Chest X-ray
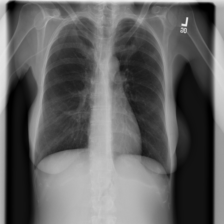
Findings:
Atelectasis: negative
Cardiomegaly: negative
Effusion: negative
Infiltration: negative
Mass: negative
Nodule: negative
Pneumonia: negative
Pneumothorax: negative
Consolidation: negative
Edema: negative
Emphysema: negative
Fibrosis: negative
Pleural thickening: negative
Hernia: negative